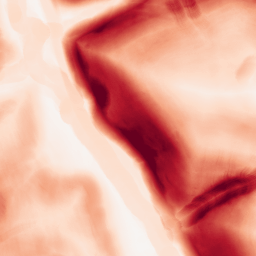
Category: morphological
Decomposition family: morphological_gradient
Decomposition parameters: size: 10
shape: disk
Upsampling method: quartic
Upsampling parameters: scale: 8
Upsampling scale: 8